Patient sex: F
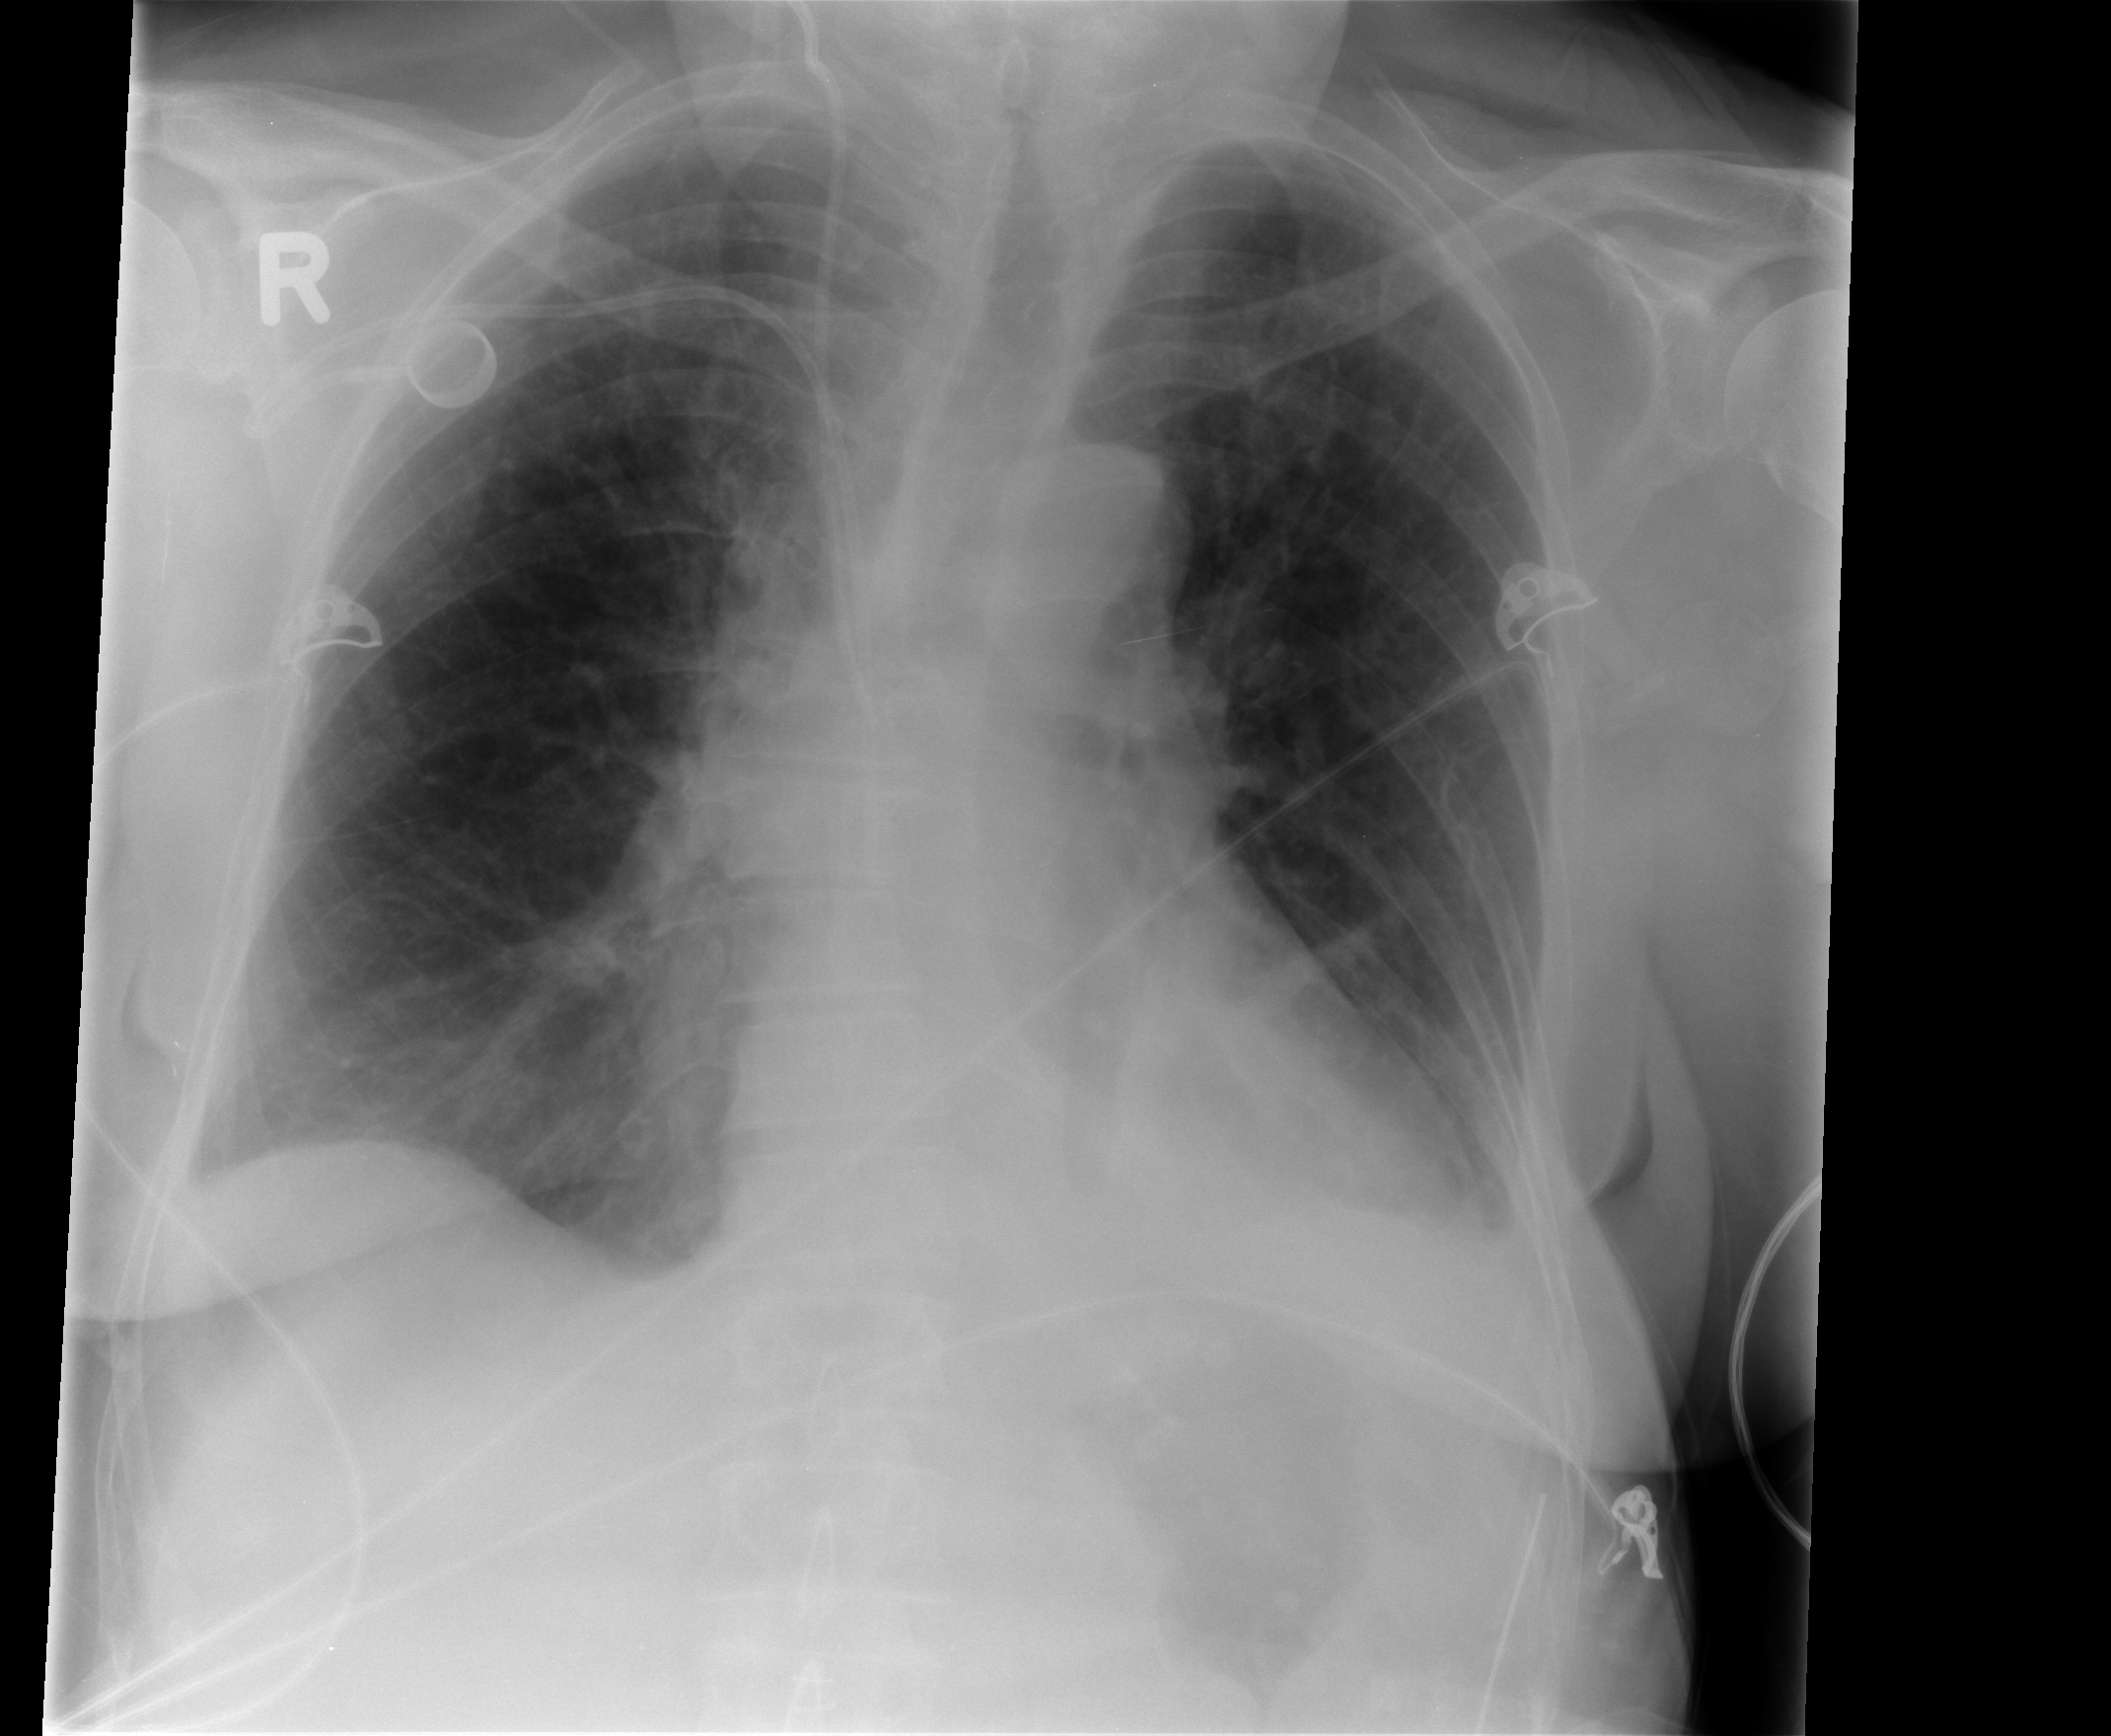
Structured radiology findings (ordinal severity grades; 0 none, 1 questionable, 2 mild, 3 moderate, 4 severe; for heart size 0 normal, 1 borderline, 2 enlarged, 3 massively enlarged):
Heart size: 0
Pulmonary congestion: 0
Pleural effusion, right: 0
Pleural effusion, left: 2
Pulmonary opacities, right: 0
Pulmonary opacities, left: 0
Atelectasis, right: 2
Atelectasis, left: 2